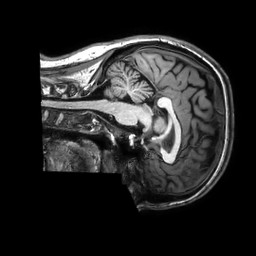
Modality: T1w
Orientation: sagittal
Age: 32
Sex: female
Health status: healthy
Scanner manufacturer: philips
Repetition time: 0.009 s
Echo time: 0.004 s